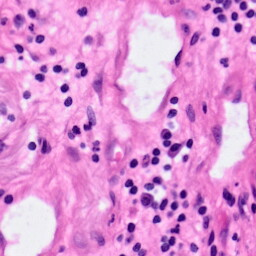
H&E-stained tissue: Pancreatic